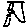
Label: bird